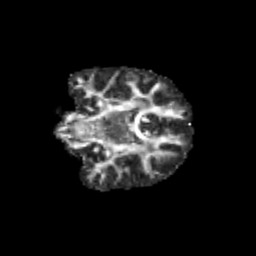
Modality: FA
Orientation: coronal
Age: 11
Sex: male
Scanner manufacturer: siemens
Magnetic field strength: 3 T
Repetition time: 3.8 s
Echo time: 0.07 s